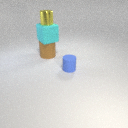
small yellow metal cylinder above large brown rubber cylinder